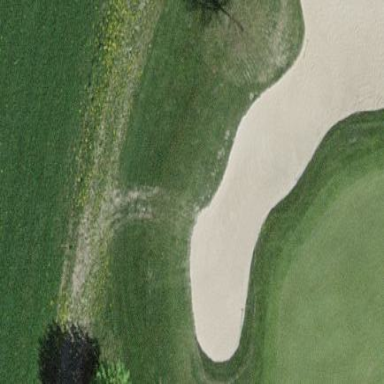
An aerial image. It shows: Sand bunker on golf course.